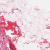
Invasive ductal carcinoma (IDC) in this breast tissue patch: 0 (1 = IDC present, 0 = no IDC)